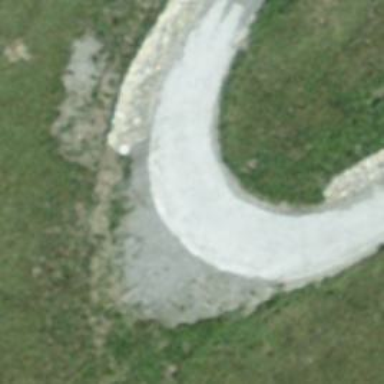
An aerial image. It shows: Concrete track with grade 1 standard.